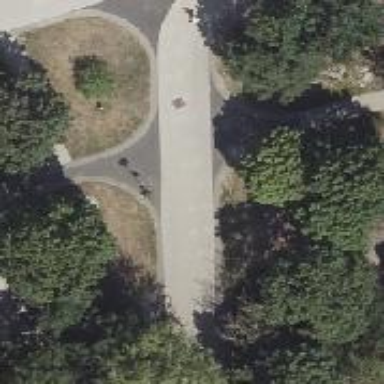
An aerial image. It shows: Footway along the road.